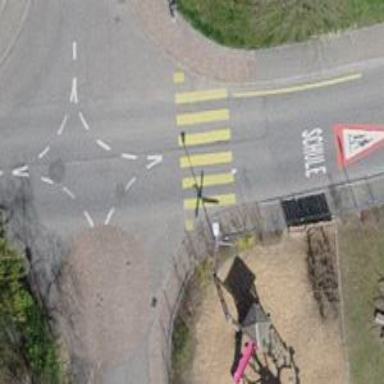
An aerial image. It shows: Uncontrolled zebra crossing with yellow markings on the road.